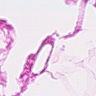
Metastatic tissue present: no